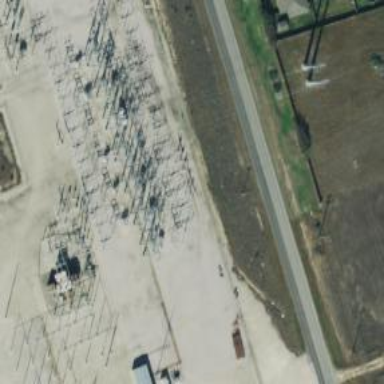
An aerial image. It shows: Switch for power supply.